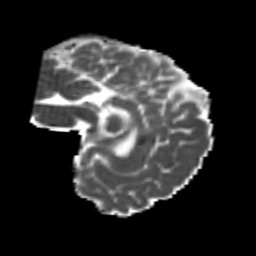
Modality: MD
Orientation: sagittal
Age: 24
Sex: female
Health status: healthy
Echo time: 0.074 s